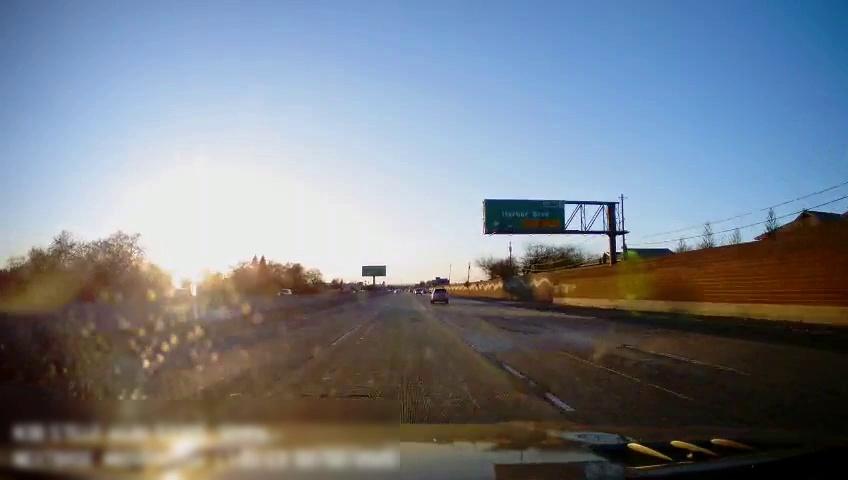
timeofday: Day
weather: Sunny
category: Drivable Space
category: Vehicles | SUV
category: Vehicles | Car
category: Lanes | Current Lane
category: Lanes | Current Lane
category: Lanes | Alternate Lane
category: Lanes | Alternate Lane
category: Traffic | Signs